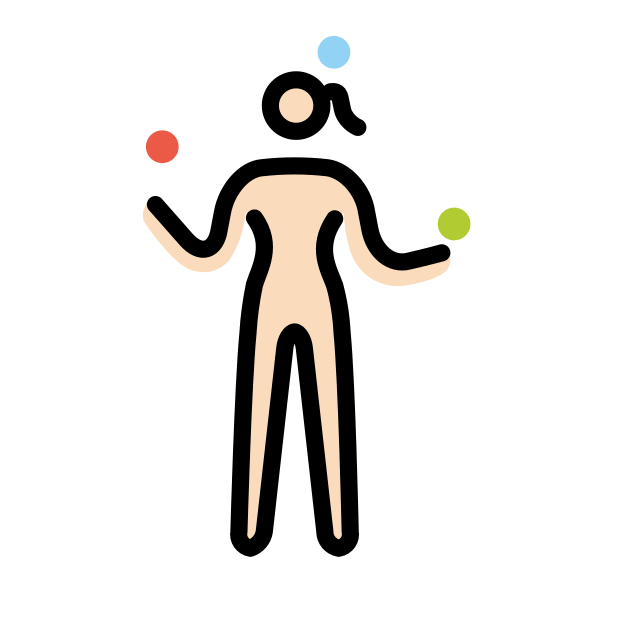
woman juggling: light skin tone